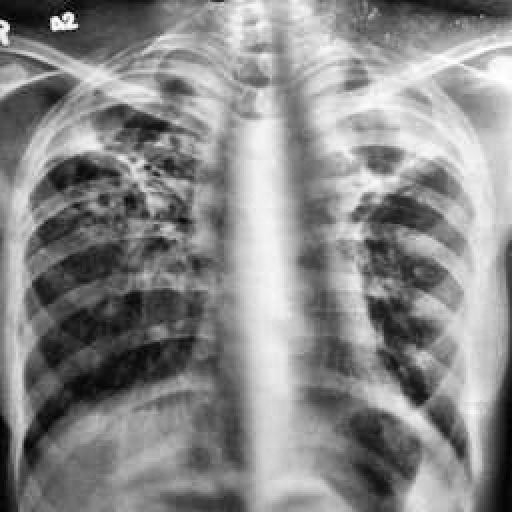
Finding: TUBERCULOSIS